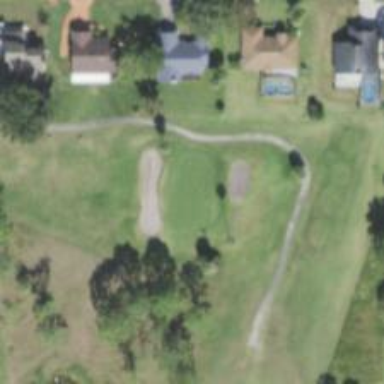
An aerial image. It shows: Golf hole.